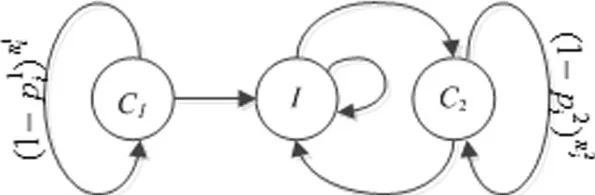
State transition diagram of the time-varying Markov model that captures the disease dynamics with first-time chlamydial infection, curing, and repeated infection. Note that the risks of chlamydial infection for the first time and repeated infection are different; and the sexual behaviors before and after the first-time infection are different as well.
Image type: pathology (immunostaining)